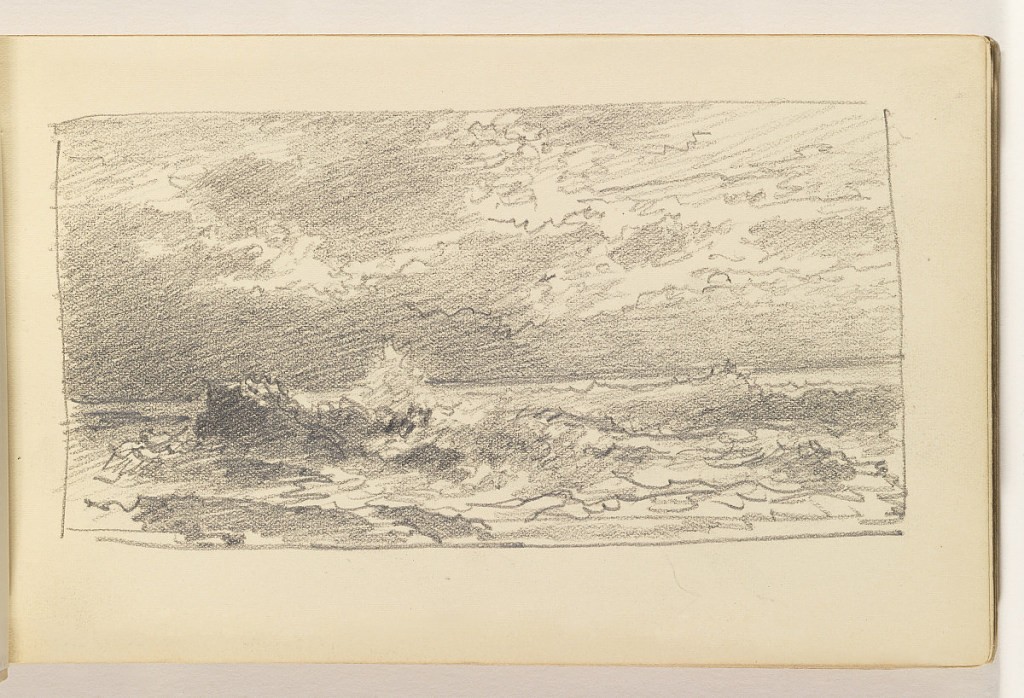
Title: Ocean with Waves Breaking on Rock
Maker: William Trost Richards, American, 1833–1905
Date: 1885–90
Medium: Graphite on cream wove paper, bound
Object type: Sketchbook folio
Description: Ocean in foreground with waves breaking on large rock at left.